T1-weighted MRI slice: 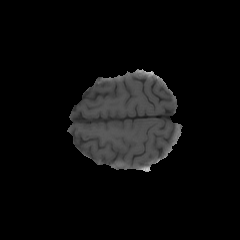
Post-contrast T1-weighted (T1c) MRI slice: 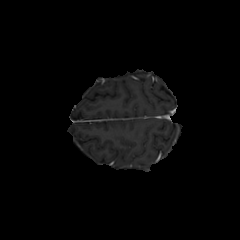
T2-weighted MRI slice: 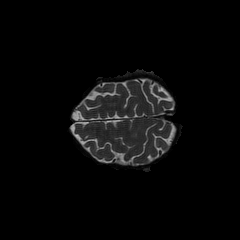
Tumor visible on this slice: no